Interaction volume radius: 10 \u00c5
Interaction volume height: 30 \u00c5
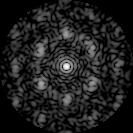
Disorder parameter: 0.6772